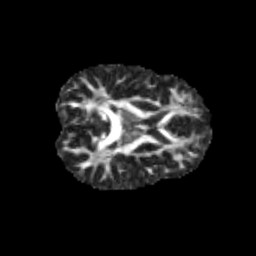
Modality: FA
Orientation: axial
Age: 13
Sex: male
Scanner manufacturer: siemens
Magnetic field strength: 3 T
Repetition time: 3.8 s
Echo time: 0.07 s